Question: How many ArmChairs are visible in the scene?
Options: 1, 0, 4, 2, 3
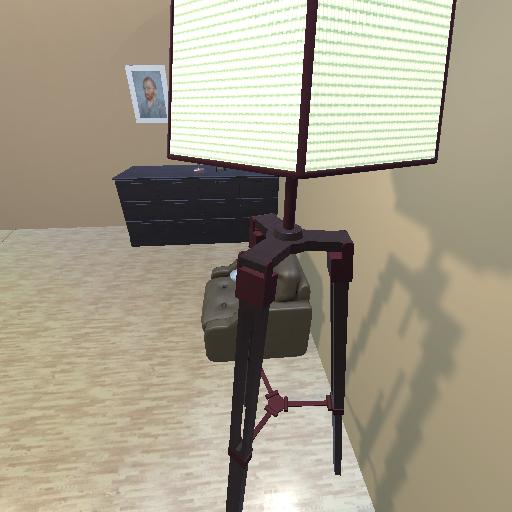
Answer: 1